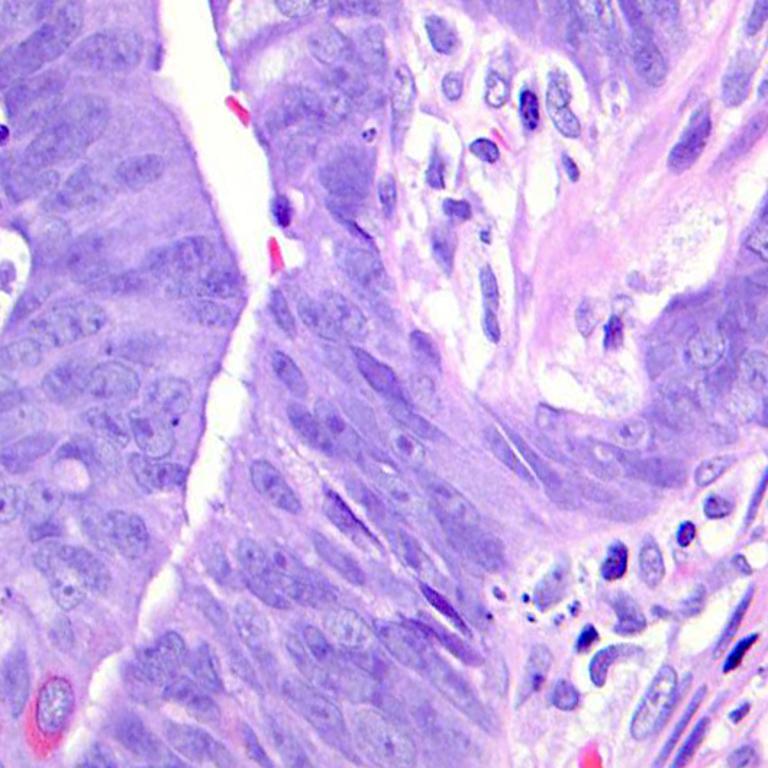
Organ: colon
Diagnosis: adenocarcinomas